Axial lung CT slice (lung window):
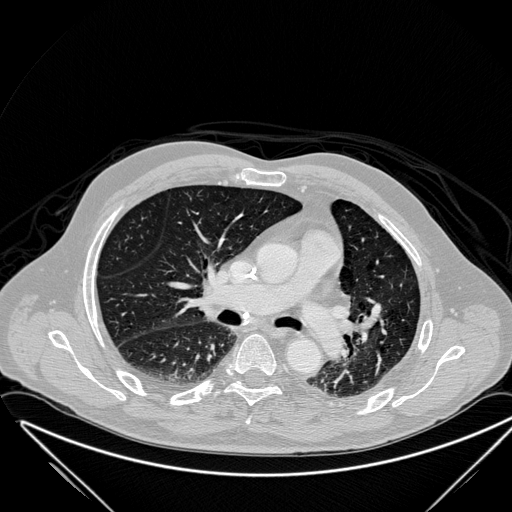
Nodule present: no